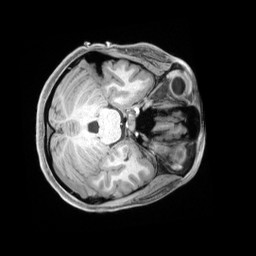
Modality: T1w
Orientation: axial
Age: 22
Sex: female
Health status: ill
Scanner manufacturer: siemens
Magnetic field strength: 3 T
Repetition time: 2.2 s
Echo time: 0.00218 s